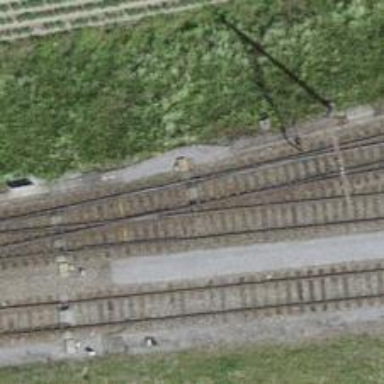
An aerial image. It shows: Railway switch.